Field crop: maize
Growth stage: 2
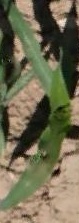
Species: maize